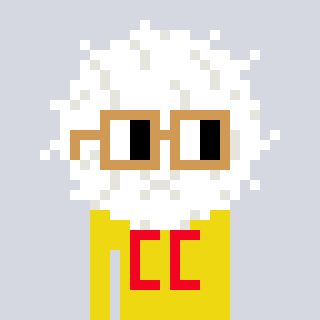
a pixel art character with square brown glasses, a cottonball-shaped head and a yellow-colored body on a cool background